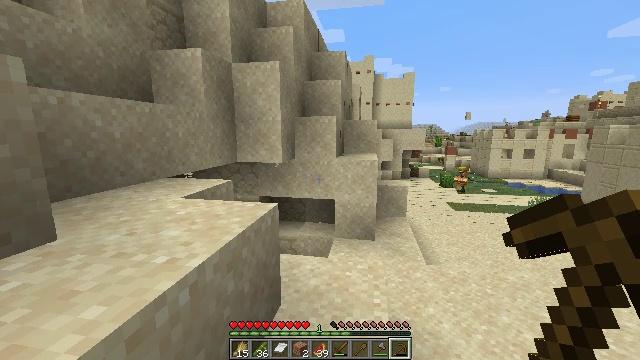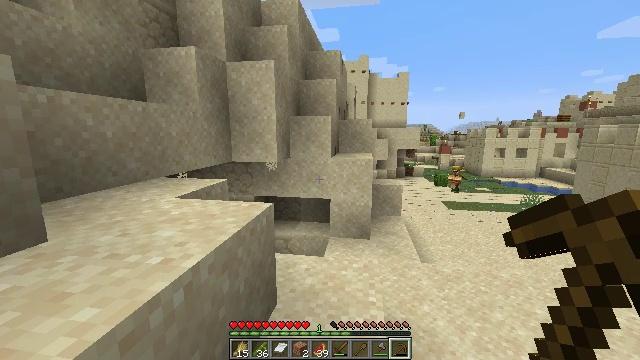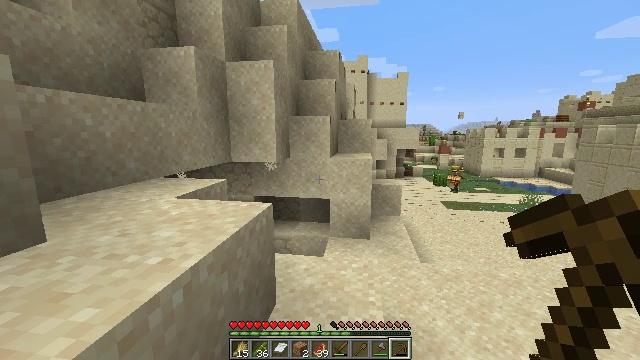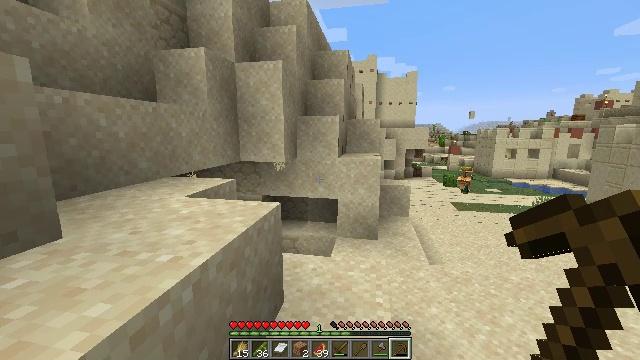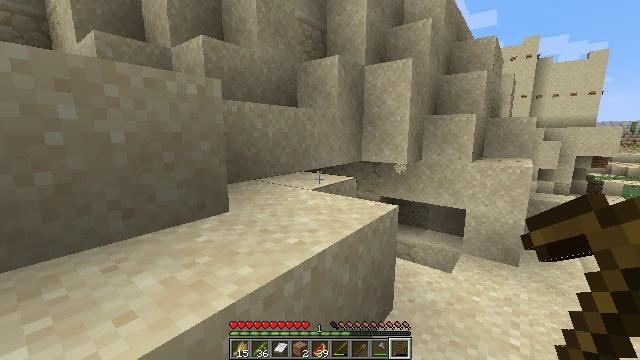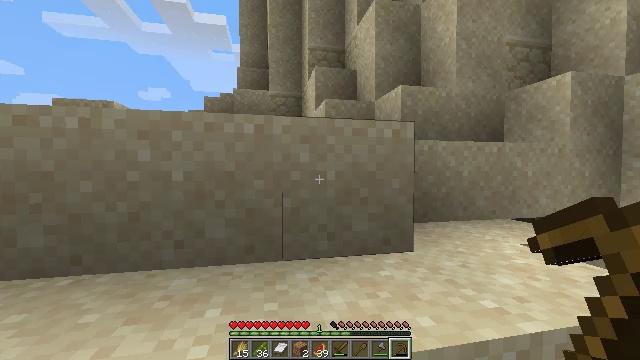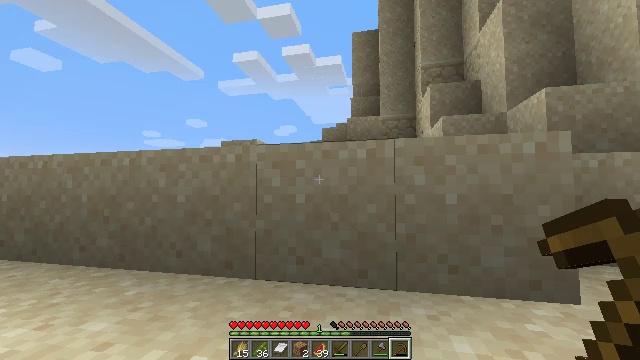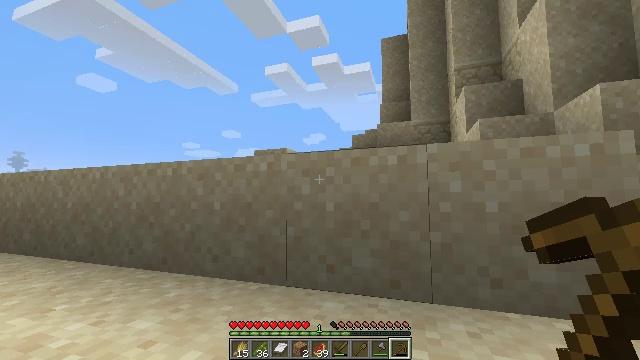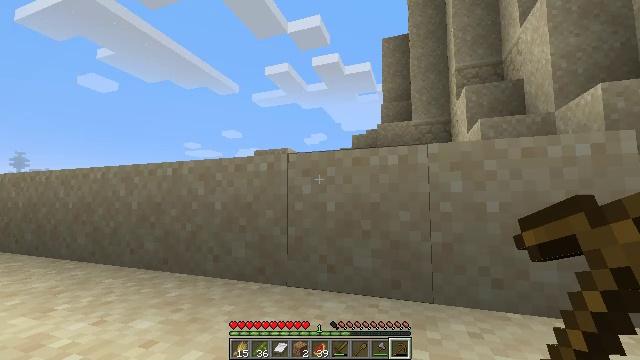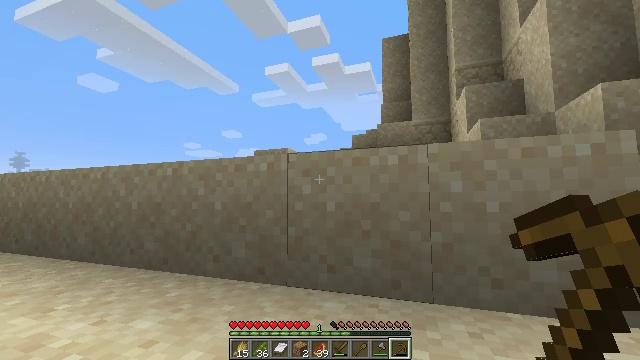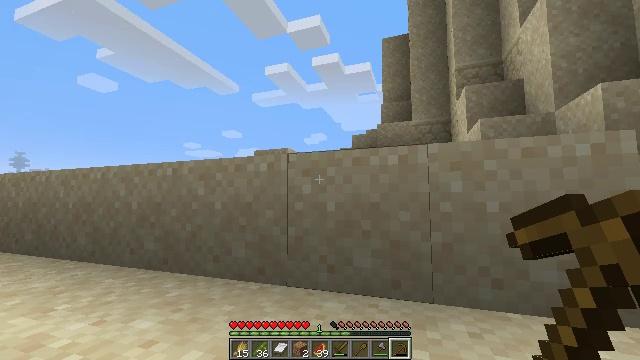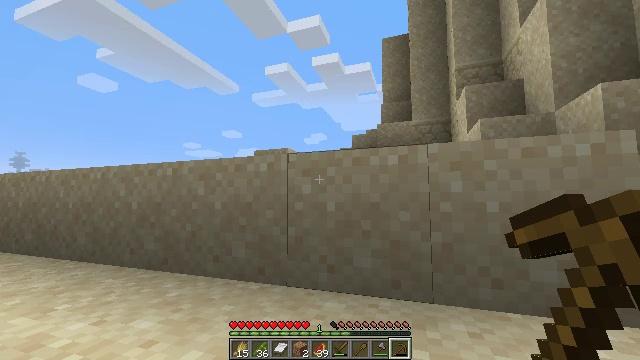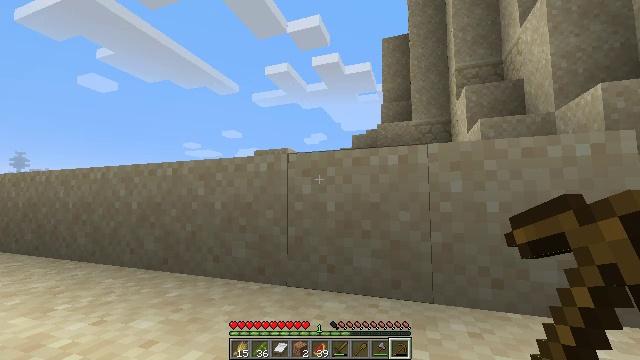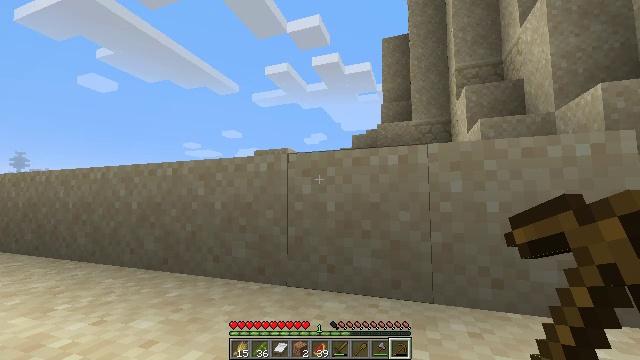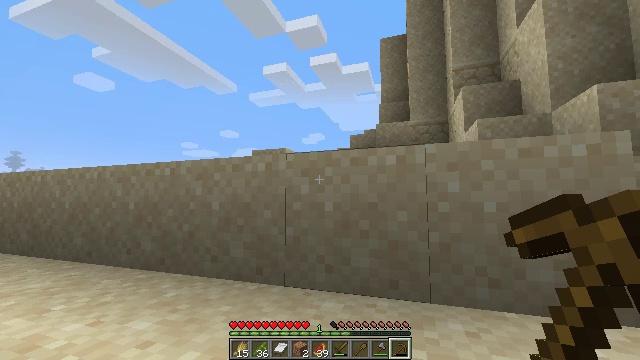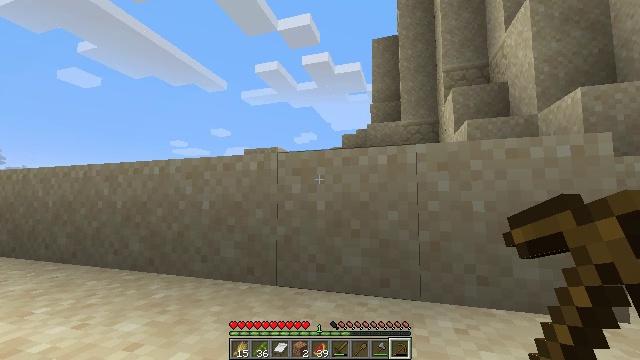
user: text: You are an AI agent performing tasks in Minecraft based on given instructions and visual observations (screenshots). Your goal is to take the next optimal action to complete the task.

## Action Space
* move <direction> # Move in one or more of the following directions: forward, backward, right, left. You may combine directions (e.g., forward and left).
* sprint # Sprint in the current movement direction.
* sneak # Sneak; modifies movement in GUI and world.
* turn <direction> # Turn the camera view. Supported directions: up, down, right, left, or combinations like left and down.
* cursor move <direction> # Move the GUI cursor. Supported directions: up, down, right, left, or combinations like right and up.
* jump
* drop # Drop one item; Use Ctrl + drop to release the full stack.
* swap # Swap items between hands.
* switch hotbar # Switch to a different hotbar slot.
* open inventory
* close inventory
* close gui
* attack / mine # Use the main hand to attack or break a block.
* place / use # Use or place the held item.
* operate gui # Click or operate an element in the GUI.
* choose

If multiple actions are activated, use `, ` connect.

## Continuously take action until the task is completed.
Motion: motion action
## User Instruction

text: Pull up beetroots from the soil.
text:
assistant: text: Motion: turn right
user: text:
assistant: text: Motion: no_op
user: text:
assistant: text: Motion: turn left
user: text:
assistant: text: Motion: turn left
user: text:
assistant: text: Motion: turn left and up
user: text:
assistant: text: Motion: turn left and up
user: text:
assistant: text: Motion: turn left and up
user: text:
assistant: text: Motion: no_op
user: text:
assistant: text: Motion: no_op
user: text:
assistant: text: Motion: no_op
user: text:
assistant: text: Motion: no_op
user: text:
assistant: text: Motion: no_op
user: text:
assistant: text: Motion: no_op
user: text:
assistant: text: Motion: no_op
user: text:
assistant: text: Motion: turn right
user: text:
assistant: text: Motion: turn right and down
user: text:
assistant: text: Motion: turn right and down
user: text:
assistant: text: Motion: turn right and down
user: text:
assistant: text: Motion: turn right and down
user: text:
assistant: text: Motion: turn right and down
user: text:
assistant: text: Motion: turn right and down
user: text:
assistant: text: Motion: turn right and down
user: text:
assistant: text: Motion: turn right and down
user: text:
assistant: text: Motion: turn right
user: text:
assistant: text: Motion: no_op
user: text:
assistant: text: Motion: no_op
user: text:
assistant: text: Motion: no_op
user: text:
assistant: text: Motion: no_op
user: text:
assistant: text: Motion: no_op
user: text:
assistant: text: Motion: no_op